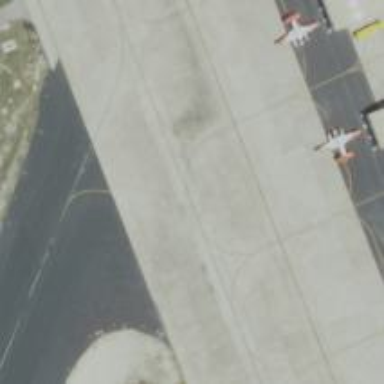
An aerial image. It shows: Image of taxiway at airport.